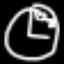
Label: clock